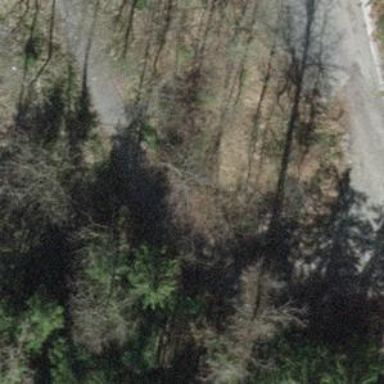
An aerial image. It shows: Dirt track road.